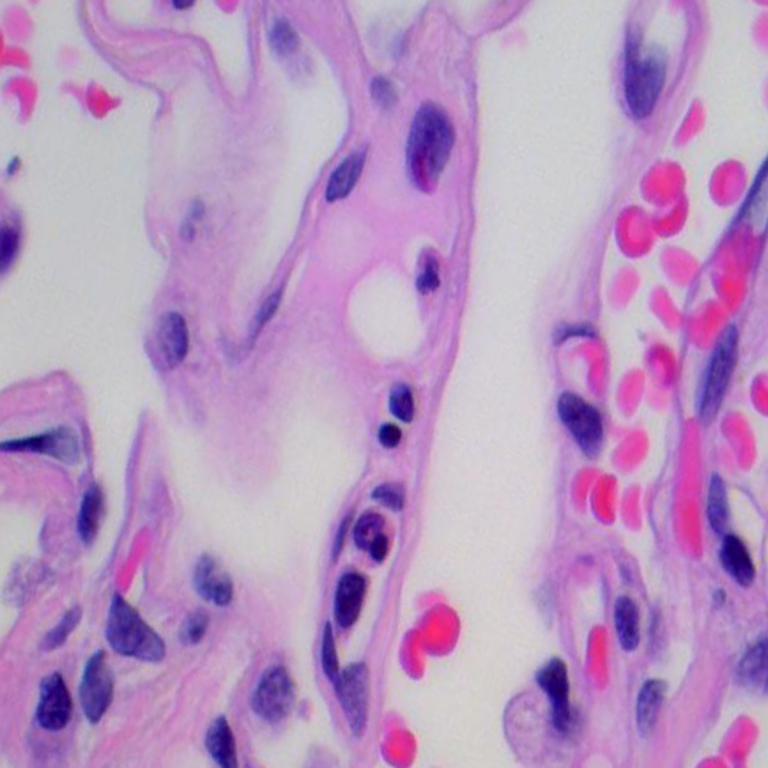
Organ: lung
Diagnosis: benign